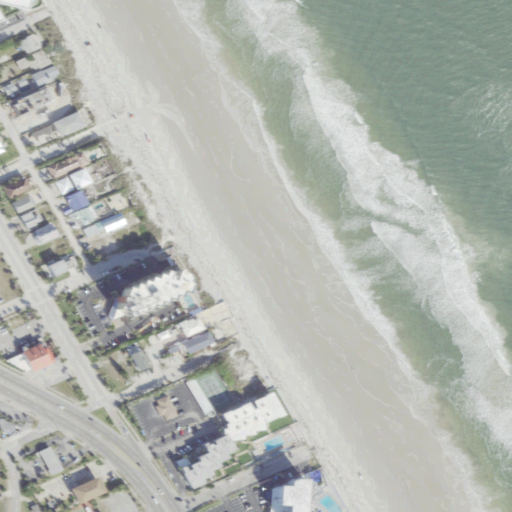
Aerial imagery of beach in Florida named New Smyrna Beach containing open water, barren land, medium intensity development, and high intensity development